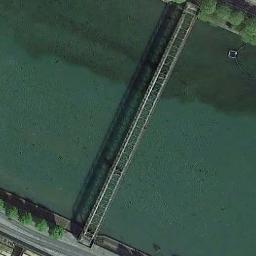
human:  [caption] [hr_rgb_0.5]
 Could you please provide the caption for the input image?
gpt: There is a bridge over the green river .

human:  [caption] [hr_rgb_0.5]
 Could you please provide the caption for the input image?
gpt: There are two parallel bridges, And the color of the water is dark green .

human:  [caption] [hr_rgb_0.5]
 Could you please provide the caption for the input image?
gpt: A bridge connects the land on both sides of the turquoise water, With arched supports on the bridge .

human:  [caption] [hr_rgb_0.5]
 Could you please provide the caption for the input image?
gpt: A bridge built on a green river and a road on one side of the river .

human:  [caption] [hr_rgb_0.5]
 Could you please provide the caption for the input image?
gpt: The bridge was covered with iron .